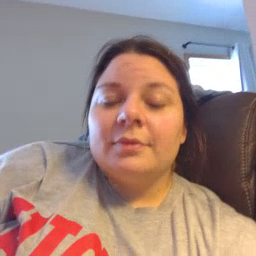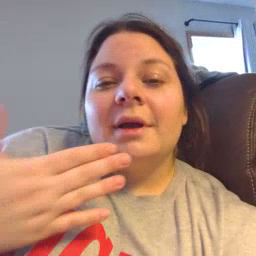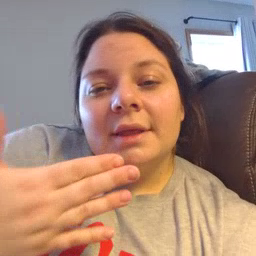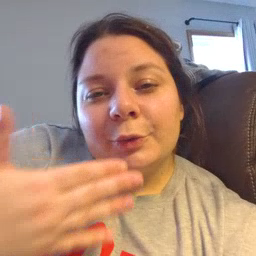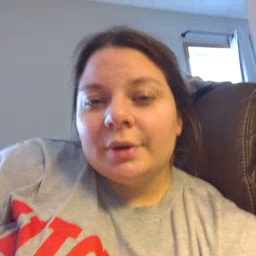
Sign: thankyou